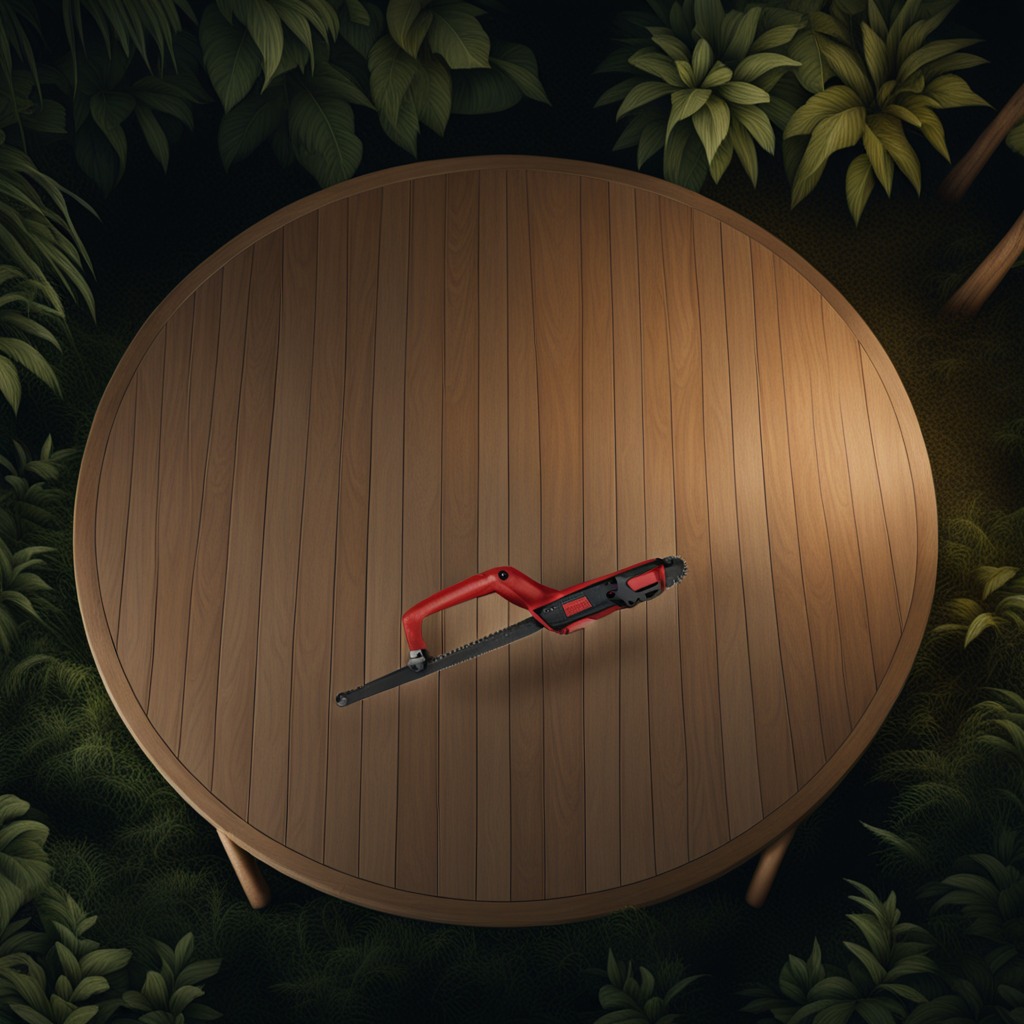
A handheld metal saw is lying on the wooden table inside a jungle field workshop tent at night.